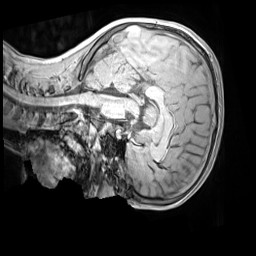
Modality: MP2RAGE
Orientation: sagittal
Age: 9
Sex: male
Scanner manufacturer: siemens
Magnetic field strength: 3 T
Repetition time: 4 s
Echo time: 0.00303 s